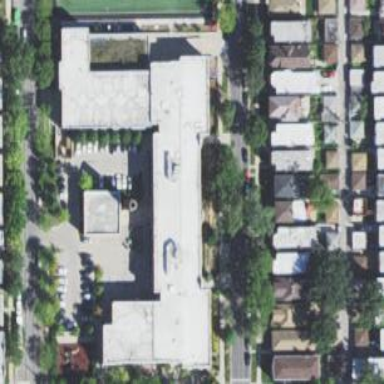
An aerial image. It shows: School building.